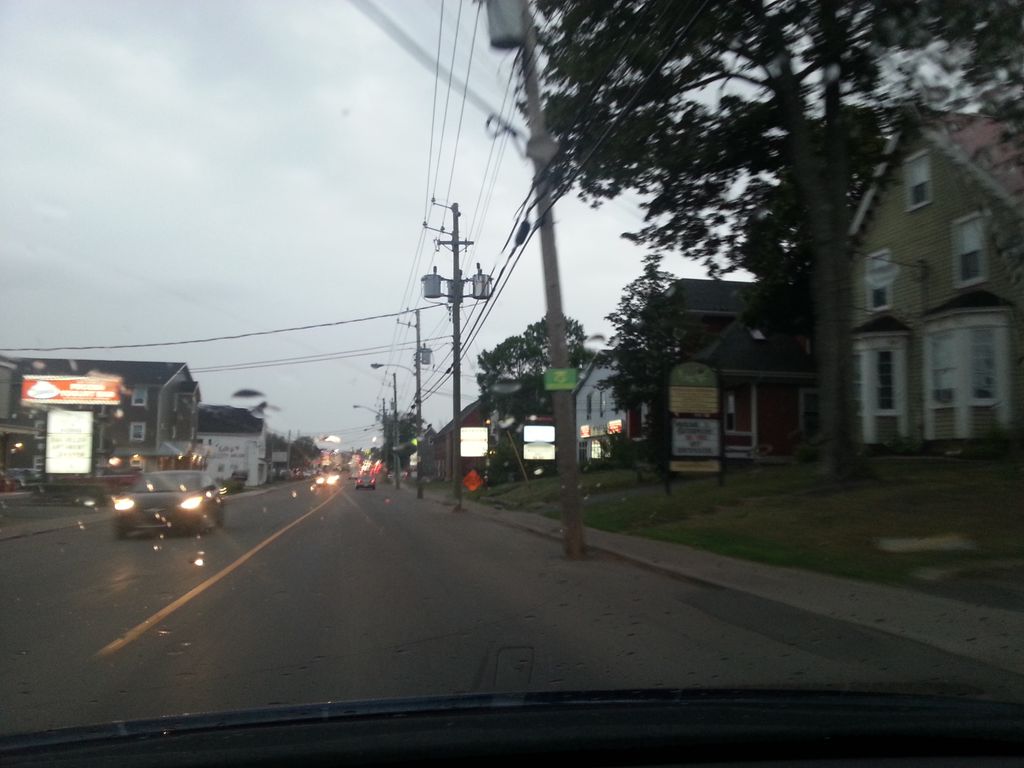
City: charlottetown